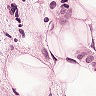
Metastatic tissue present: yes